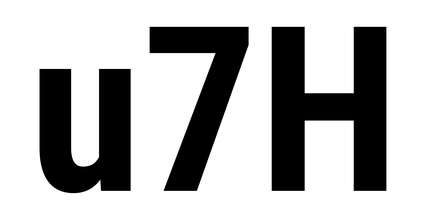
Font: Roboto_Condensed_Bold